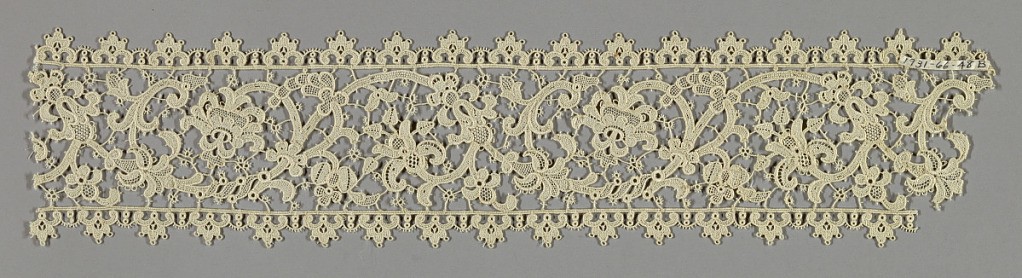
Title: Fragments
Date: ca. 1890
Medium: cotton Technique: machine made on Schiffli machine
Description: Scalloped bands made in the style of imitation Venetian needle lace has a pattern of scrolling stems with flowers and leaves set between two scalloped edges.